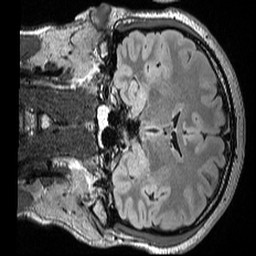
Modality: FLAIR
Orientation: coronal
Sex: male